Field crop: maize
Growth stage: 2
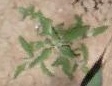
Species: atriplex